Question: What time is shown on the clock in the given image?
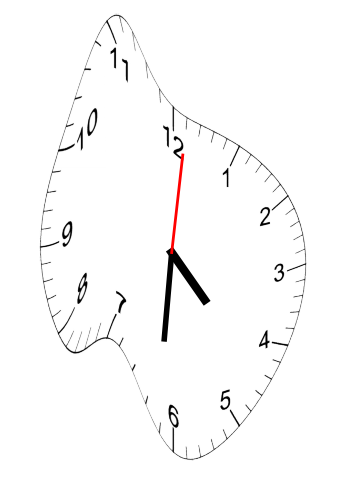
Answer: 04:31:01